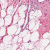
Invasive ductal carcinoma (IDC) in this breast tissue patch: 0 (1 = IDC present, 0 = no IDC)